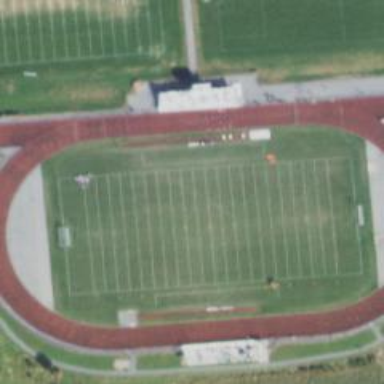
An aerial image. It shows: Athletic track located in leisure land area.